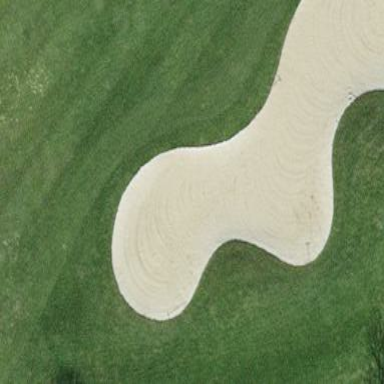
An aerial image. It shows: Sandy area is golf bunker.